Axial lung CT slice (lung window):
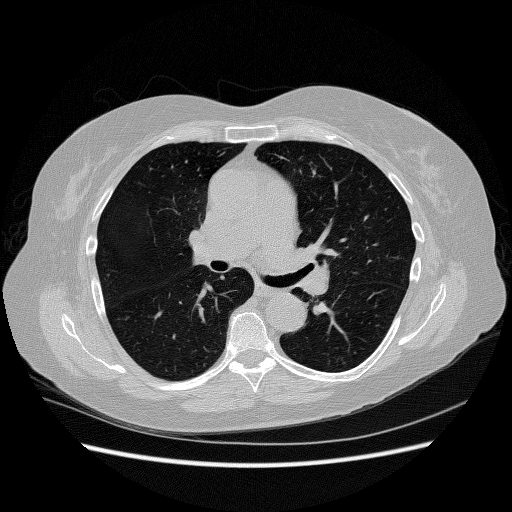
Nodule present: no